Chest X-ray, PA view. Patient: 57 years old, sex F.
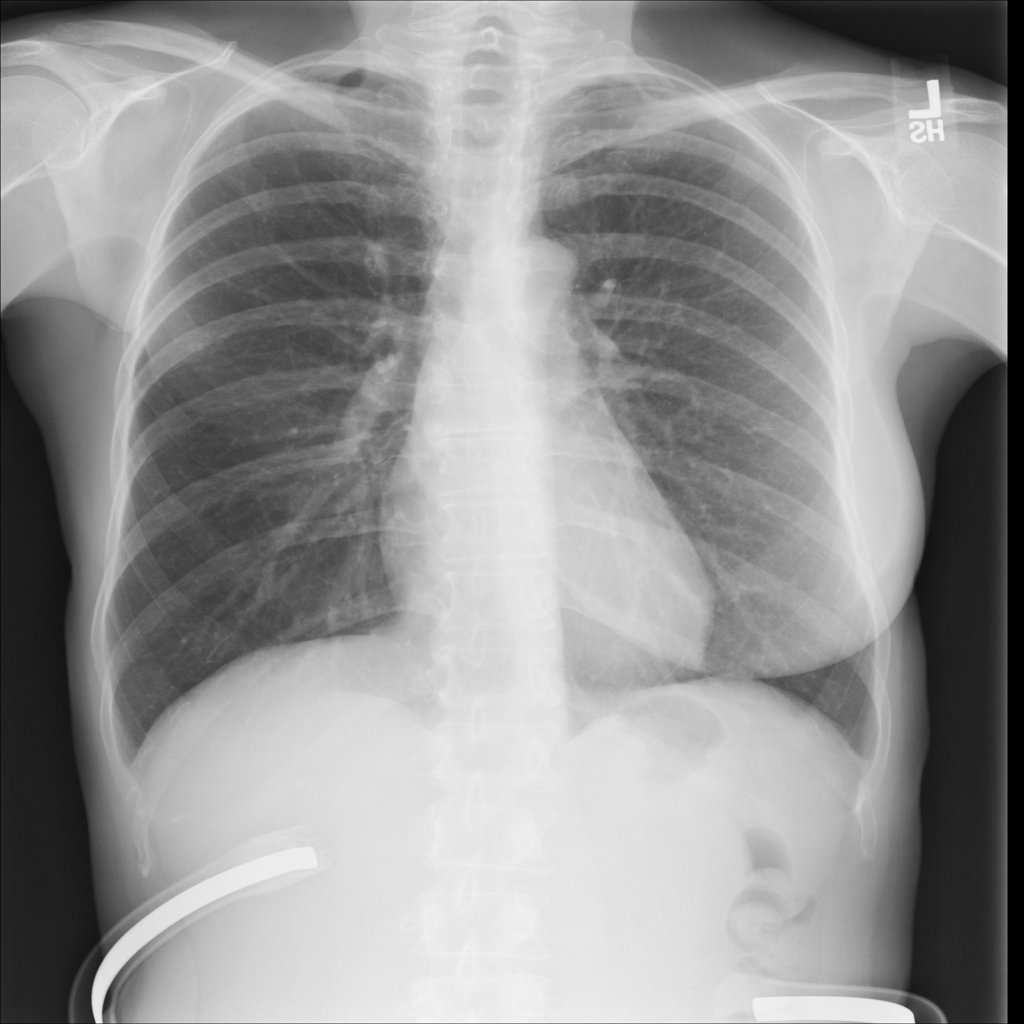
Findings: No Finding